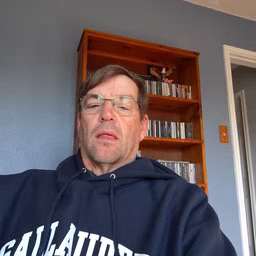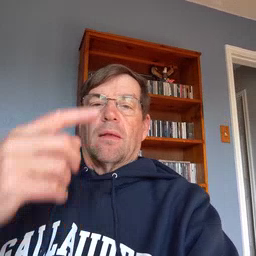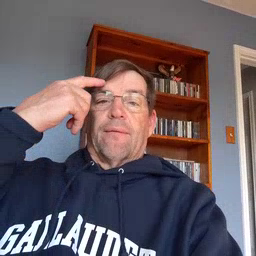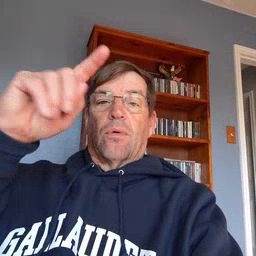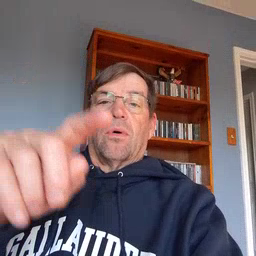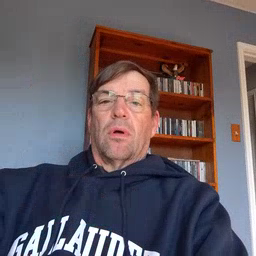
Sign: for